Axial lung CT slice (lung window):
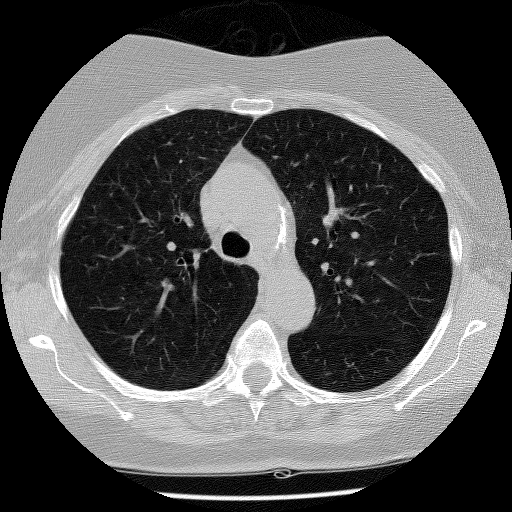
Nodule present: no